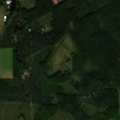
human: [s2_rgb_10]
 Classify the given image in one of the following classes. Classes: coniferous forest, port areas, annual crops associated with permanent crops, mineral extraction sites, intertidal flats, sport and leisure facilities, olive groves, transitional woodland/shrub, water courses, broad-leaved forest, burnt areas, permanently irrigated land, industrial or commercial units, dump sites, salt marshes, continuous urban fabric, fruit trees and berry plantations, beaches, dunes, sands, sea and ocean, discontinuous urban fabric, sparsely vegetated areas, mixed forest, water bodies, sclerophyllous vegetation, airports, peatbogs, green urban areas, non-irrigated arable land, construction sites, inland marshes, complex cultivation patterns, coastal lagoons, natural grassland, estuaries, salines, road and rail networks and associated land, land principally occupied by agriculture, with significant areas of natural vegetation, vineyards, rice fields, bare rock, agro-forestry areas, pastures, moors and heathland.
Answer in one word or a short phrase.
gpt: land principally occupied by agriculture, with significant areas of natural vegetation, coniferous forest, transitional woodland/shrub